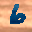
Label: 6